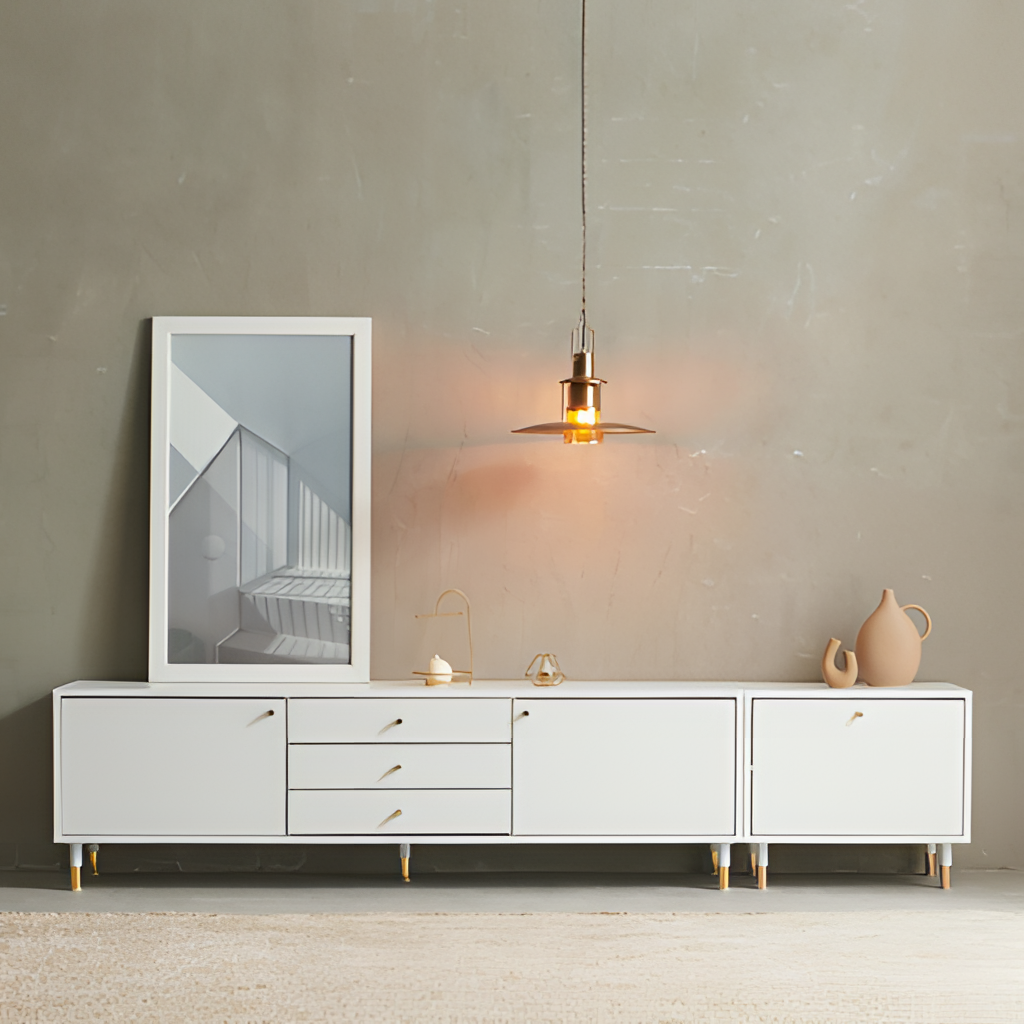
living room, wood sideboard, minimalist, beige rug flooring, with textured pattern, plaster wallpaper, with solid pattern